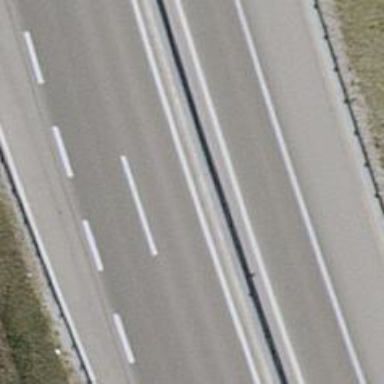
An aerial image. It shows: Trunk highway designated as motorroad.